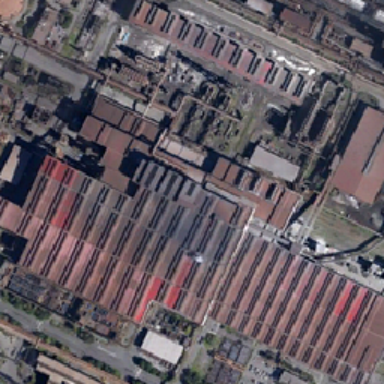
There are many red factories in the factory .